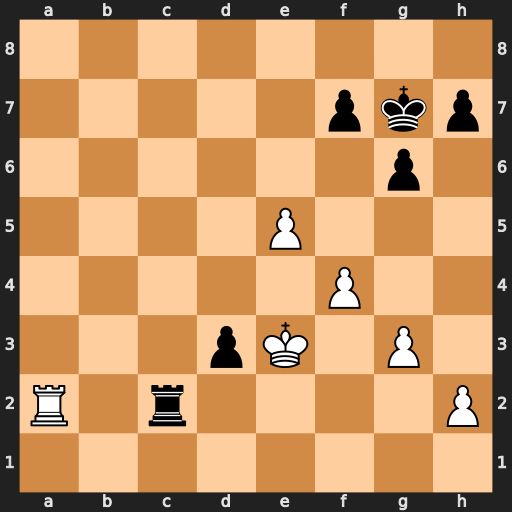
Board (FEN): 8/5pkp/6p1/4P3/5P2/3pK1P1/R1r4P/8
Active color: w
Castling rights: -
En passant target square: -
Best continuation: Rxc2 dxc2 Kd2 c1=B+ Kxc1